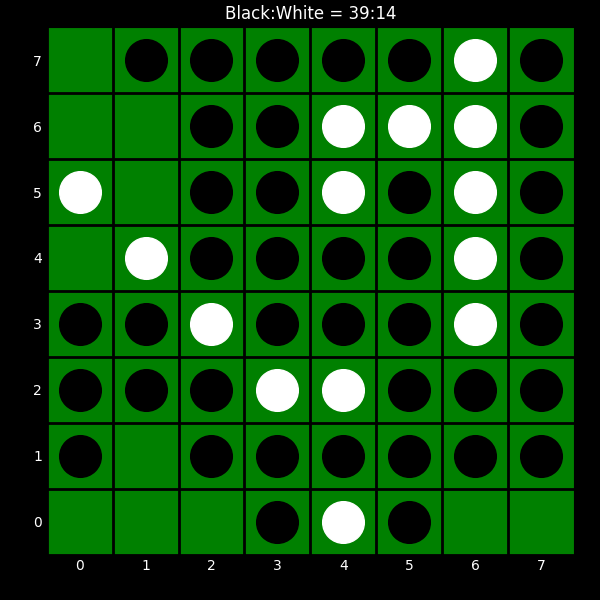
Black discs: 39
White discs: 14